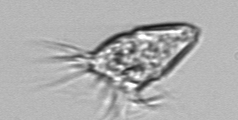
Label: Strombidium_morphotype1